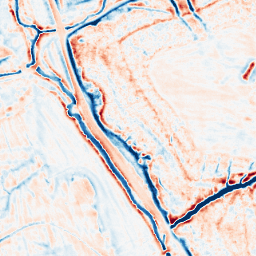
Category: edge_preserving
Decomposition family: bilateral
Decomposition parameters: d: 15
sigma_color: 75
sigma_space: 100
Upsampling method: sinc_blackman
Upsampling parameters: scale: 2
kernel_size: 4
Upsampling scale: 2